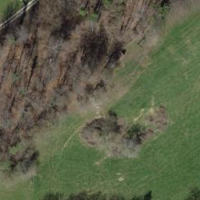
EUNIS habitat code: 44
Species observed at this site:
Pseudochorthippus parallelus
Pholidoptera griseoaptera
Nemobius sylvestris